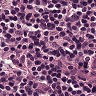
Metastatic tissue present: no